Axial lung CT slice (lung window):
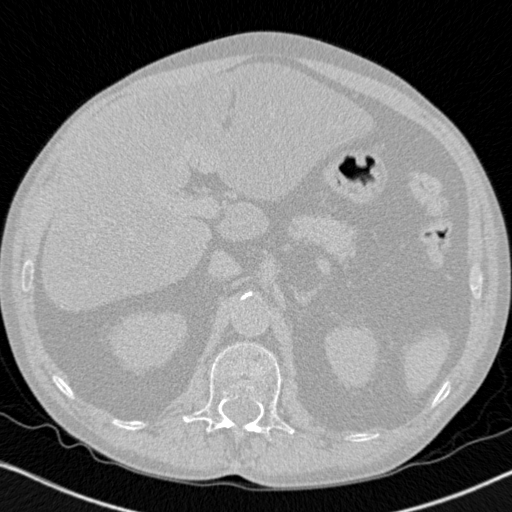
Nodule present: no